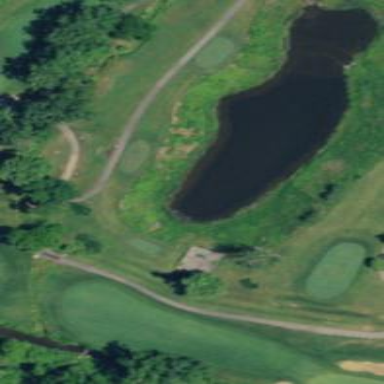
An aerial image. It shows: Water hazard on golf course. The hazard is natural water feature.